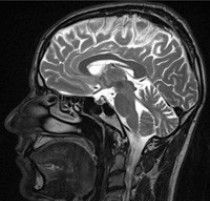
Label: notumor